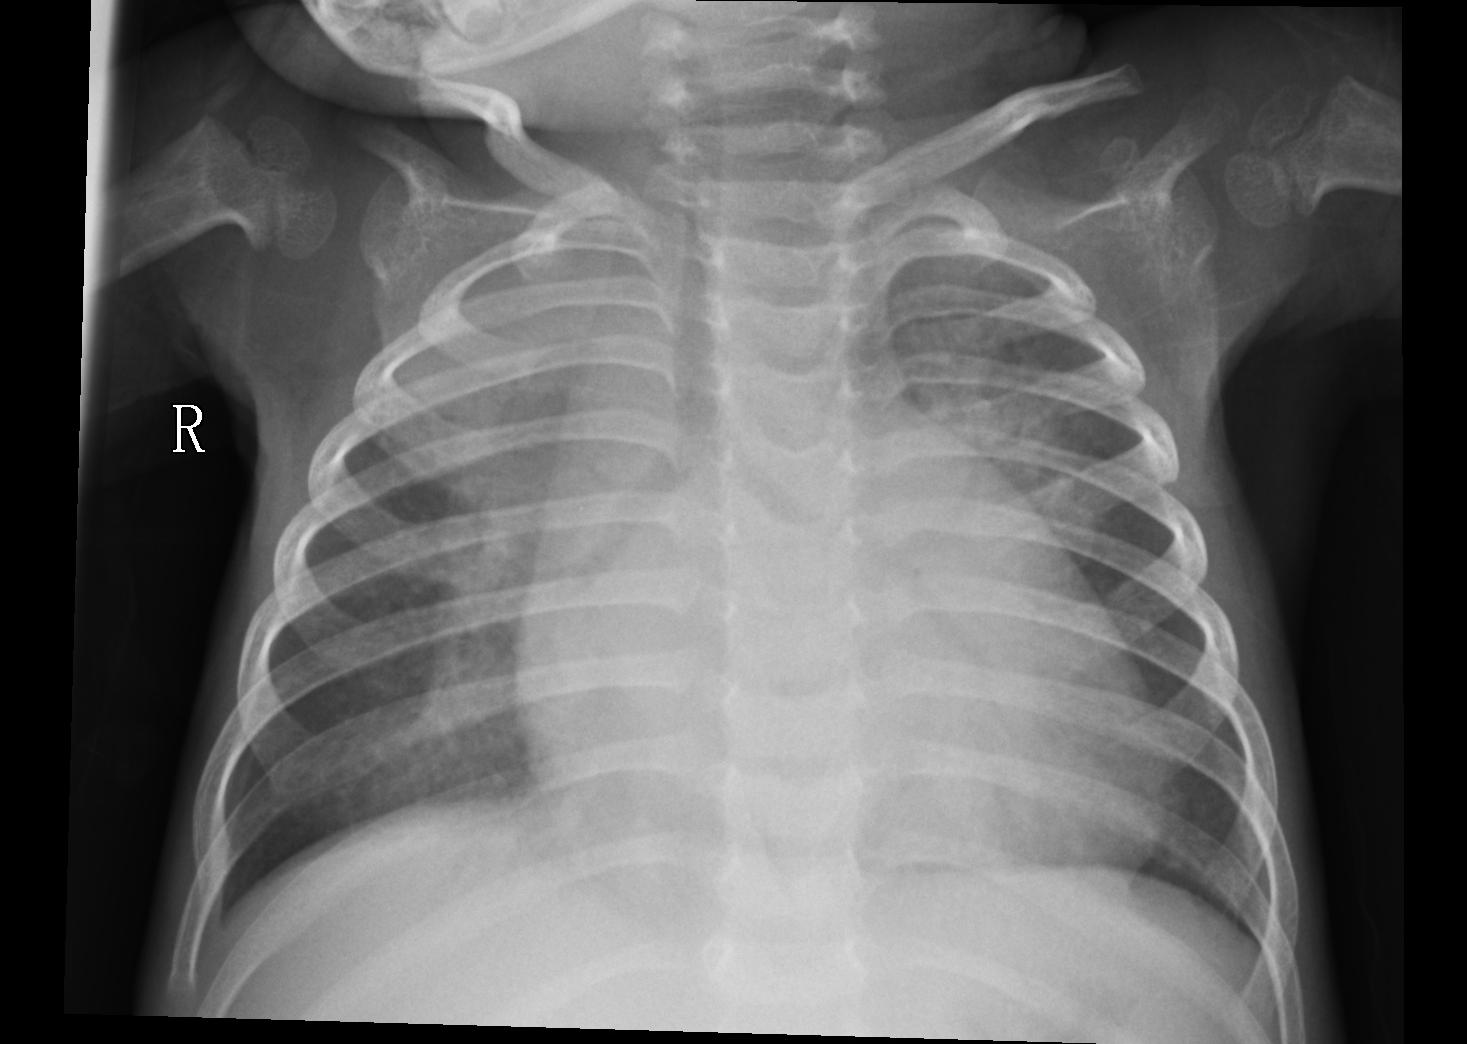
Diagnosis: PNEUMONIA